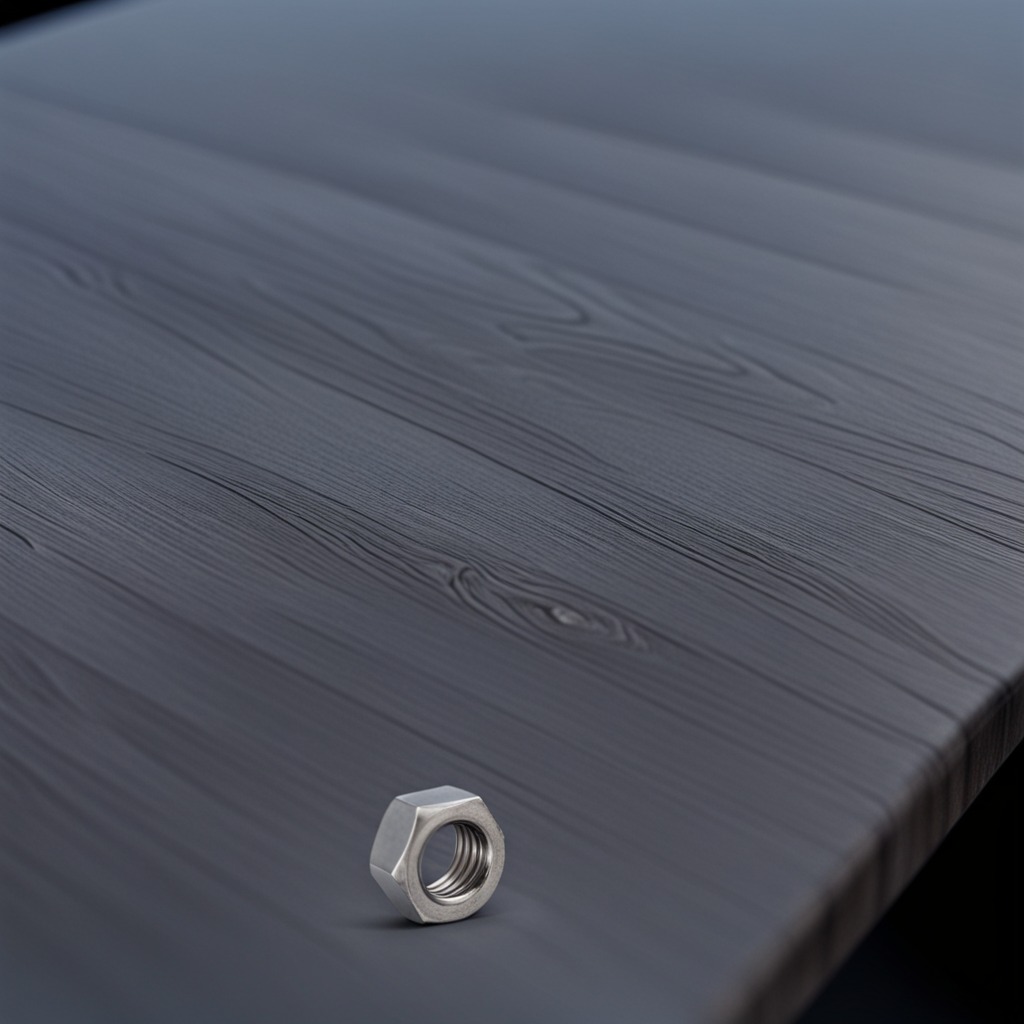
A metal nut is lying on a old table with faint burn marks in a small garage at twilight.